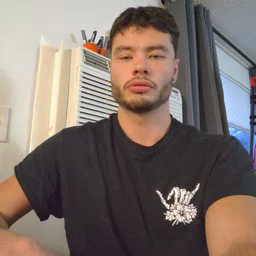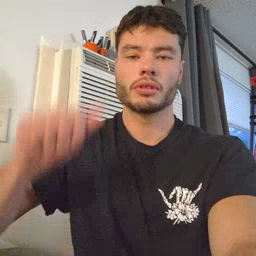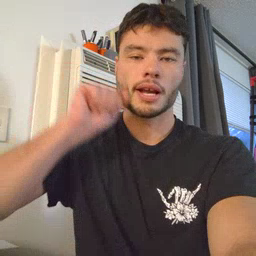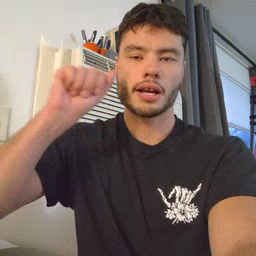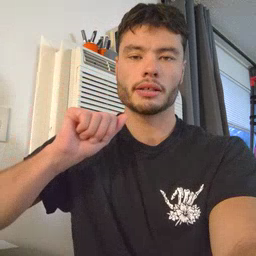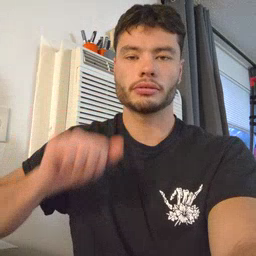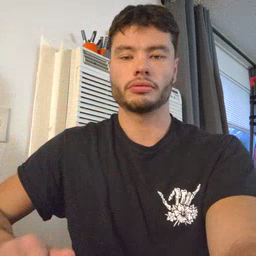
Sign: aunt